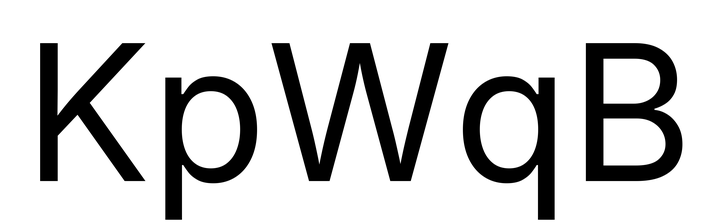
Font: Inter_Regular